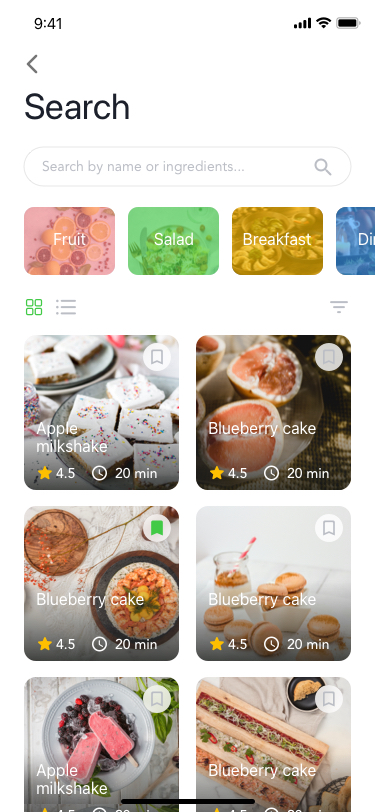
Text in this UI design:
Search
Fruit
Salad
Breakfast
Dinner
20 min
Apple milkshake
4.5
20 min
Apple milkshake
4.5
20 min
Blueberry cake
4.5
20 min
Blueberry cake
4.5
20 min
Blueberry cake
4.5
20 min
Blueberry cake
4.5
Search by name or ingredients...